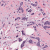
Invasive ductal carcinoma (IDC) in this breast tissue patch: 1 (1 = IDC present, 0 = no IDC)